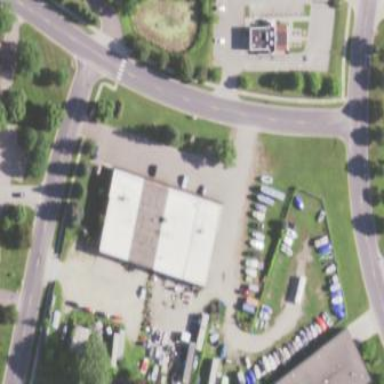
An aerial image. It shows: Commercial building.